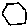
Label: hexagon